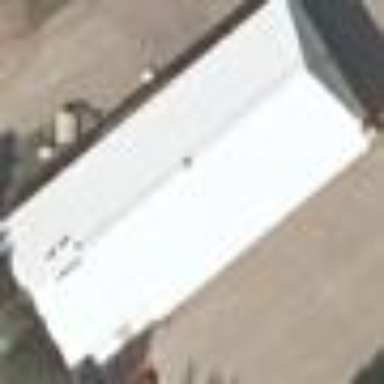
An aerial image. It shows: Industrial building with flat roof.